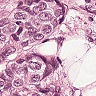
Metastatic tissue present: yes